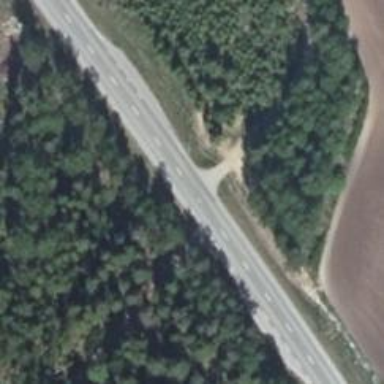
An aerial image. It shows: Asphalt trunk highway.